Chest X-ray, PA view. Patient: 38 years old, sex F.
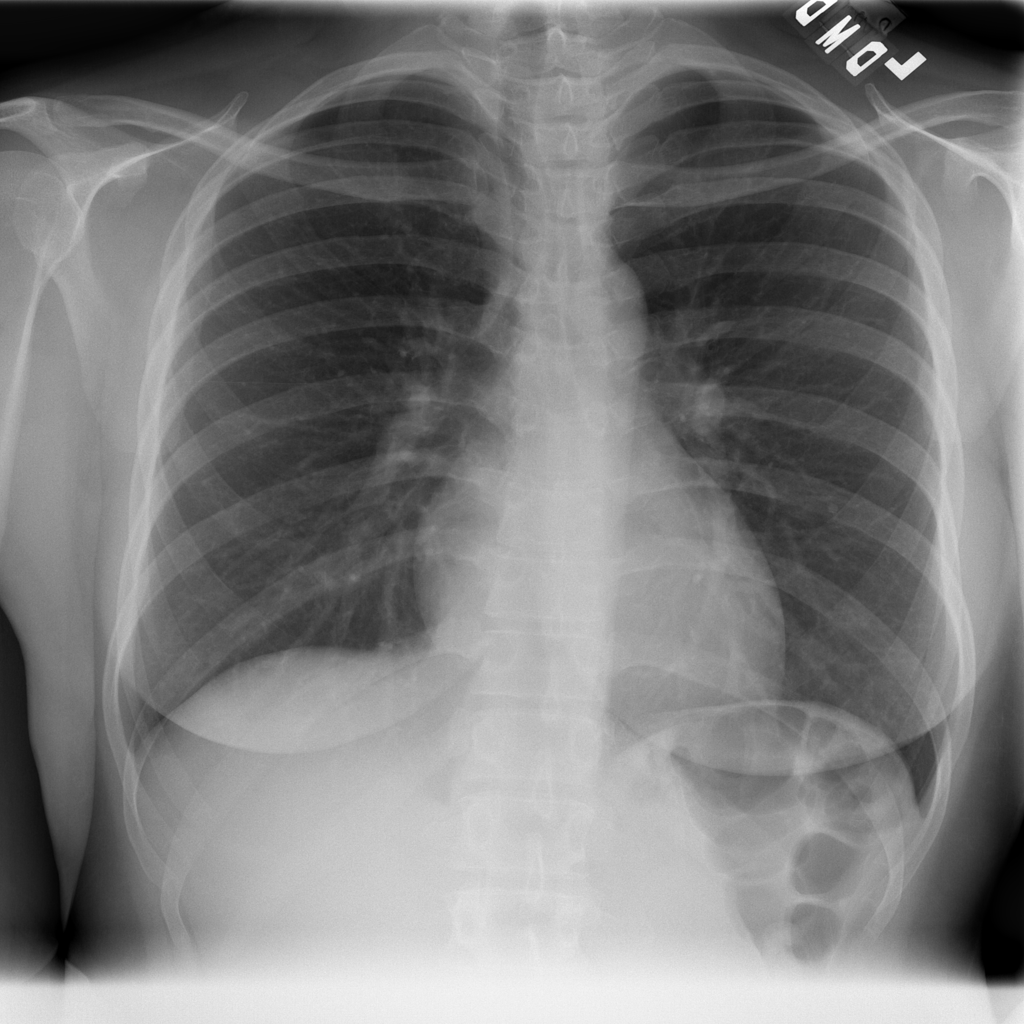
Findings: No Finding